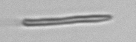
Label: fiber